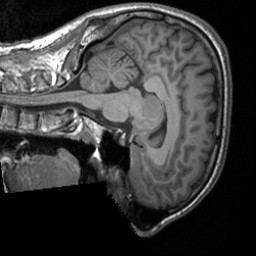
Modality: T1w
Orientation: sagittal
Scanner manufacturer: siemens
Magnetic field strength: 3 T
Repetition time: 1.9 s
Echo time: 0.00226 s